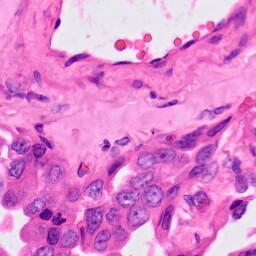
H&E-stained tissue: Lung